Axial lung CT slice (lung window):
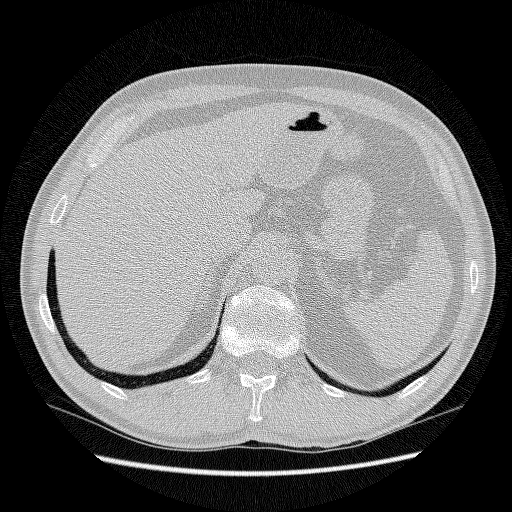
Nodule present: no